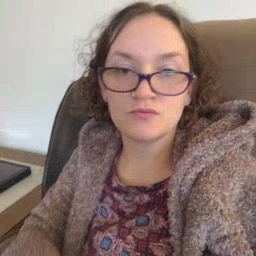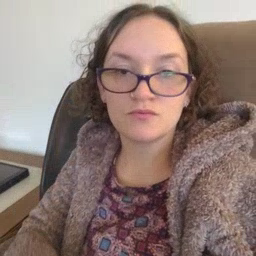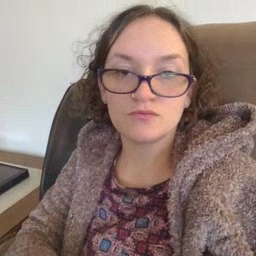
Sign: later